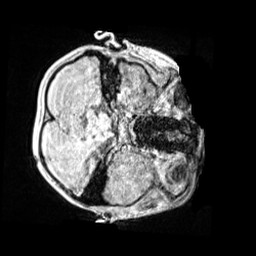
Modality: MP2RAGE
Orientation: axial
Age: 11
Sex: male
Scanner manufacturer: siemens
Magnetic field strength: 3 T
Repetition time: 4 s
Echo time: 0.00299 s